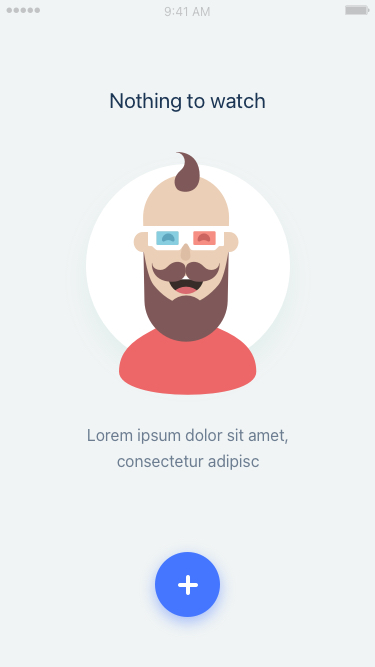
Text in this UI design:
Lorem ipsum dolor sit amet, consectetur adipisc
Nothing to watch